Question: I want to use PerformanceCounter to measure how much time I need for some operation.
I don't know much about PerformanceCounter and C++ in general. I found some code here:
<URL>
I'm getting weird results with this. Here is my try:
'''
#include <Windows.h>
// ...
double PCFreq = 0.0;
__int64 CounterStart = 0;
void StartCounter()
{
LARGE_INTEGER li;
if (!QueryPerformanceFrequency(&li))
printf("QueryPerformanceFrequency failed!
");
PCFreq = double(li.QuadPart) / 1000.0;
//printf("Performance counter resolution: %f", PCFreq);
QueryPerformanceCounter(&li);
CounterStart = li.QuadPart;
}
double GetCounter()
{
LARGE_INTEGER li;
QueryPerformanceCounter(&li);
return double(li.QuadPart - CounterStart) / PCFreq;
}
int main(int argc, const char** argv) {
while (true) {
StartCounter();
Sleep(1000); // just a test
printf("Query frame: %d
", GetCounter());
// ...
}
}
'''
And here is my weird result with negative numbers:

What is wrong with my code?
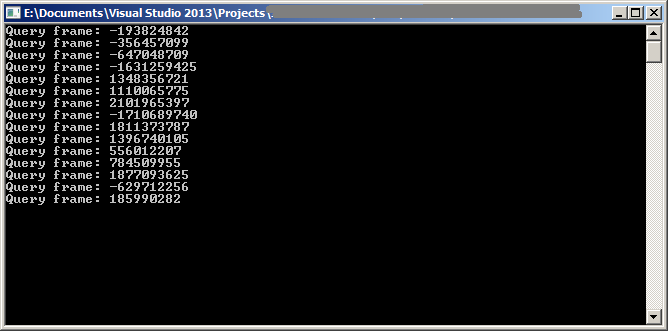
Answer: You print a double as a float, use '%f':
'''
printf("Query frame: %f
", GetCounter());
'''